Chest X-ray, PA view. Patient: 59 years old, sex F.
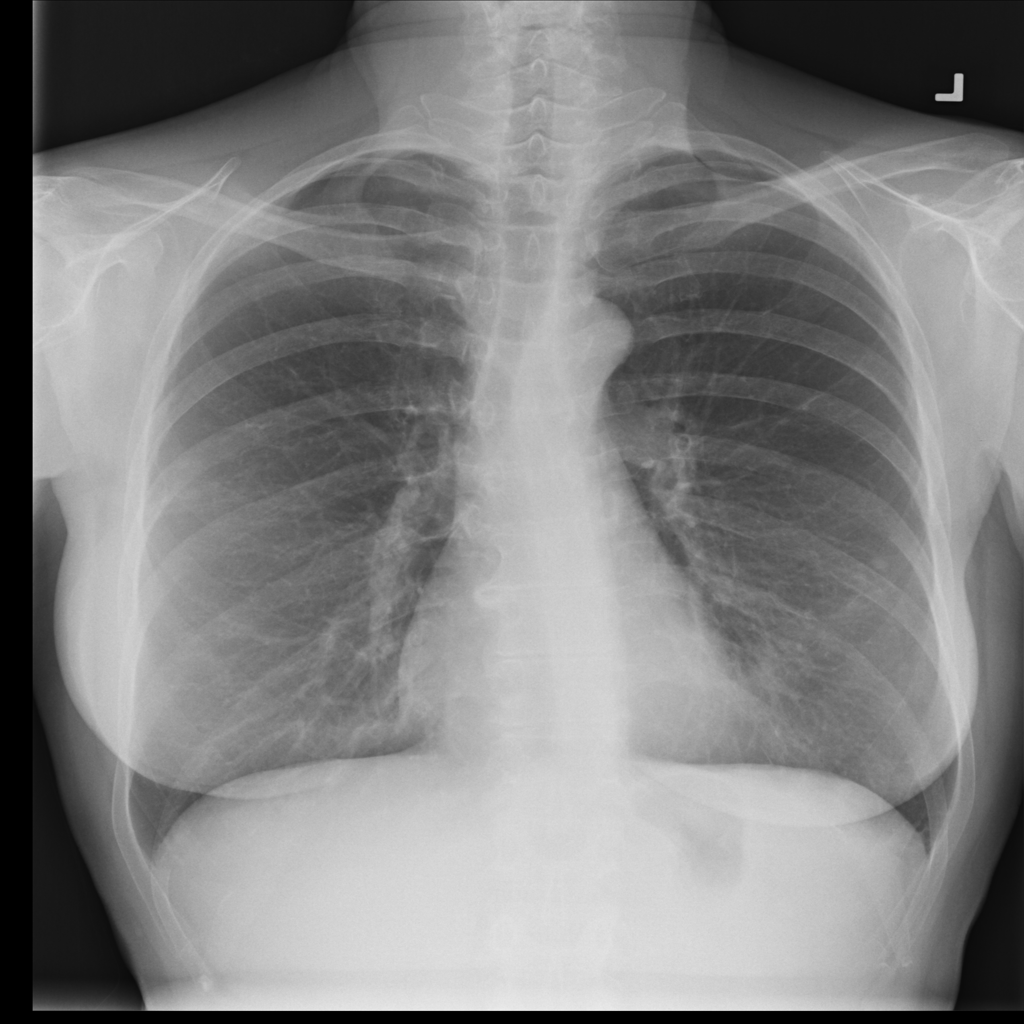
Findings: Nodule